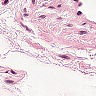
Metastatic tissue present: no